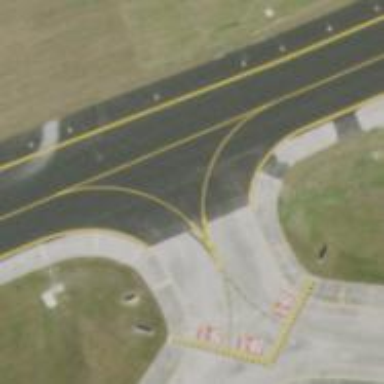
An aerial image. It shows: Image of taxiway at airport.